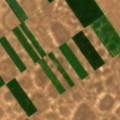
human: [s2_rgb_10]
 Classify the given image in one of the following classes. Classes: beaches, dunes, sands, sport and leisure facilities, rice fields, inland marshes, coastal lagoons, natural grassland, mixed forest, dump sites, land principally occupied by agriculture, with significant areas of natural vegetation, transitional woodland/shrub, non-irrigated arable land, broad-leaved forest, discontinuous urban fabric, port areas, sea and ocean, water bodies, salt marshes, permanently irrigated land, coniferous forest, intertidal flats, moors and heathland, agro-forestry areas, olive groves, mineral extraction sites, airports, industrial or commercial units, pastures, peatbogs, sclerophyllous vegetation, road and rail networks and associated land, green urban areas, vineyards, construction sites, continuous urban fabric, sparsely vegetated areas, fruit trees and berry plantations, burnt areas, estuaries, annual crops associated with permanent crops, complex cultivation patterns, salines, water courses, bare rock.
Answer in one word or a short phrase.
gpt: non-irrigated arable land